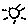
Label: sun